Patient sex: F
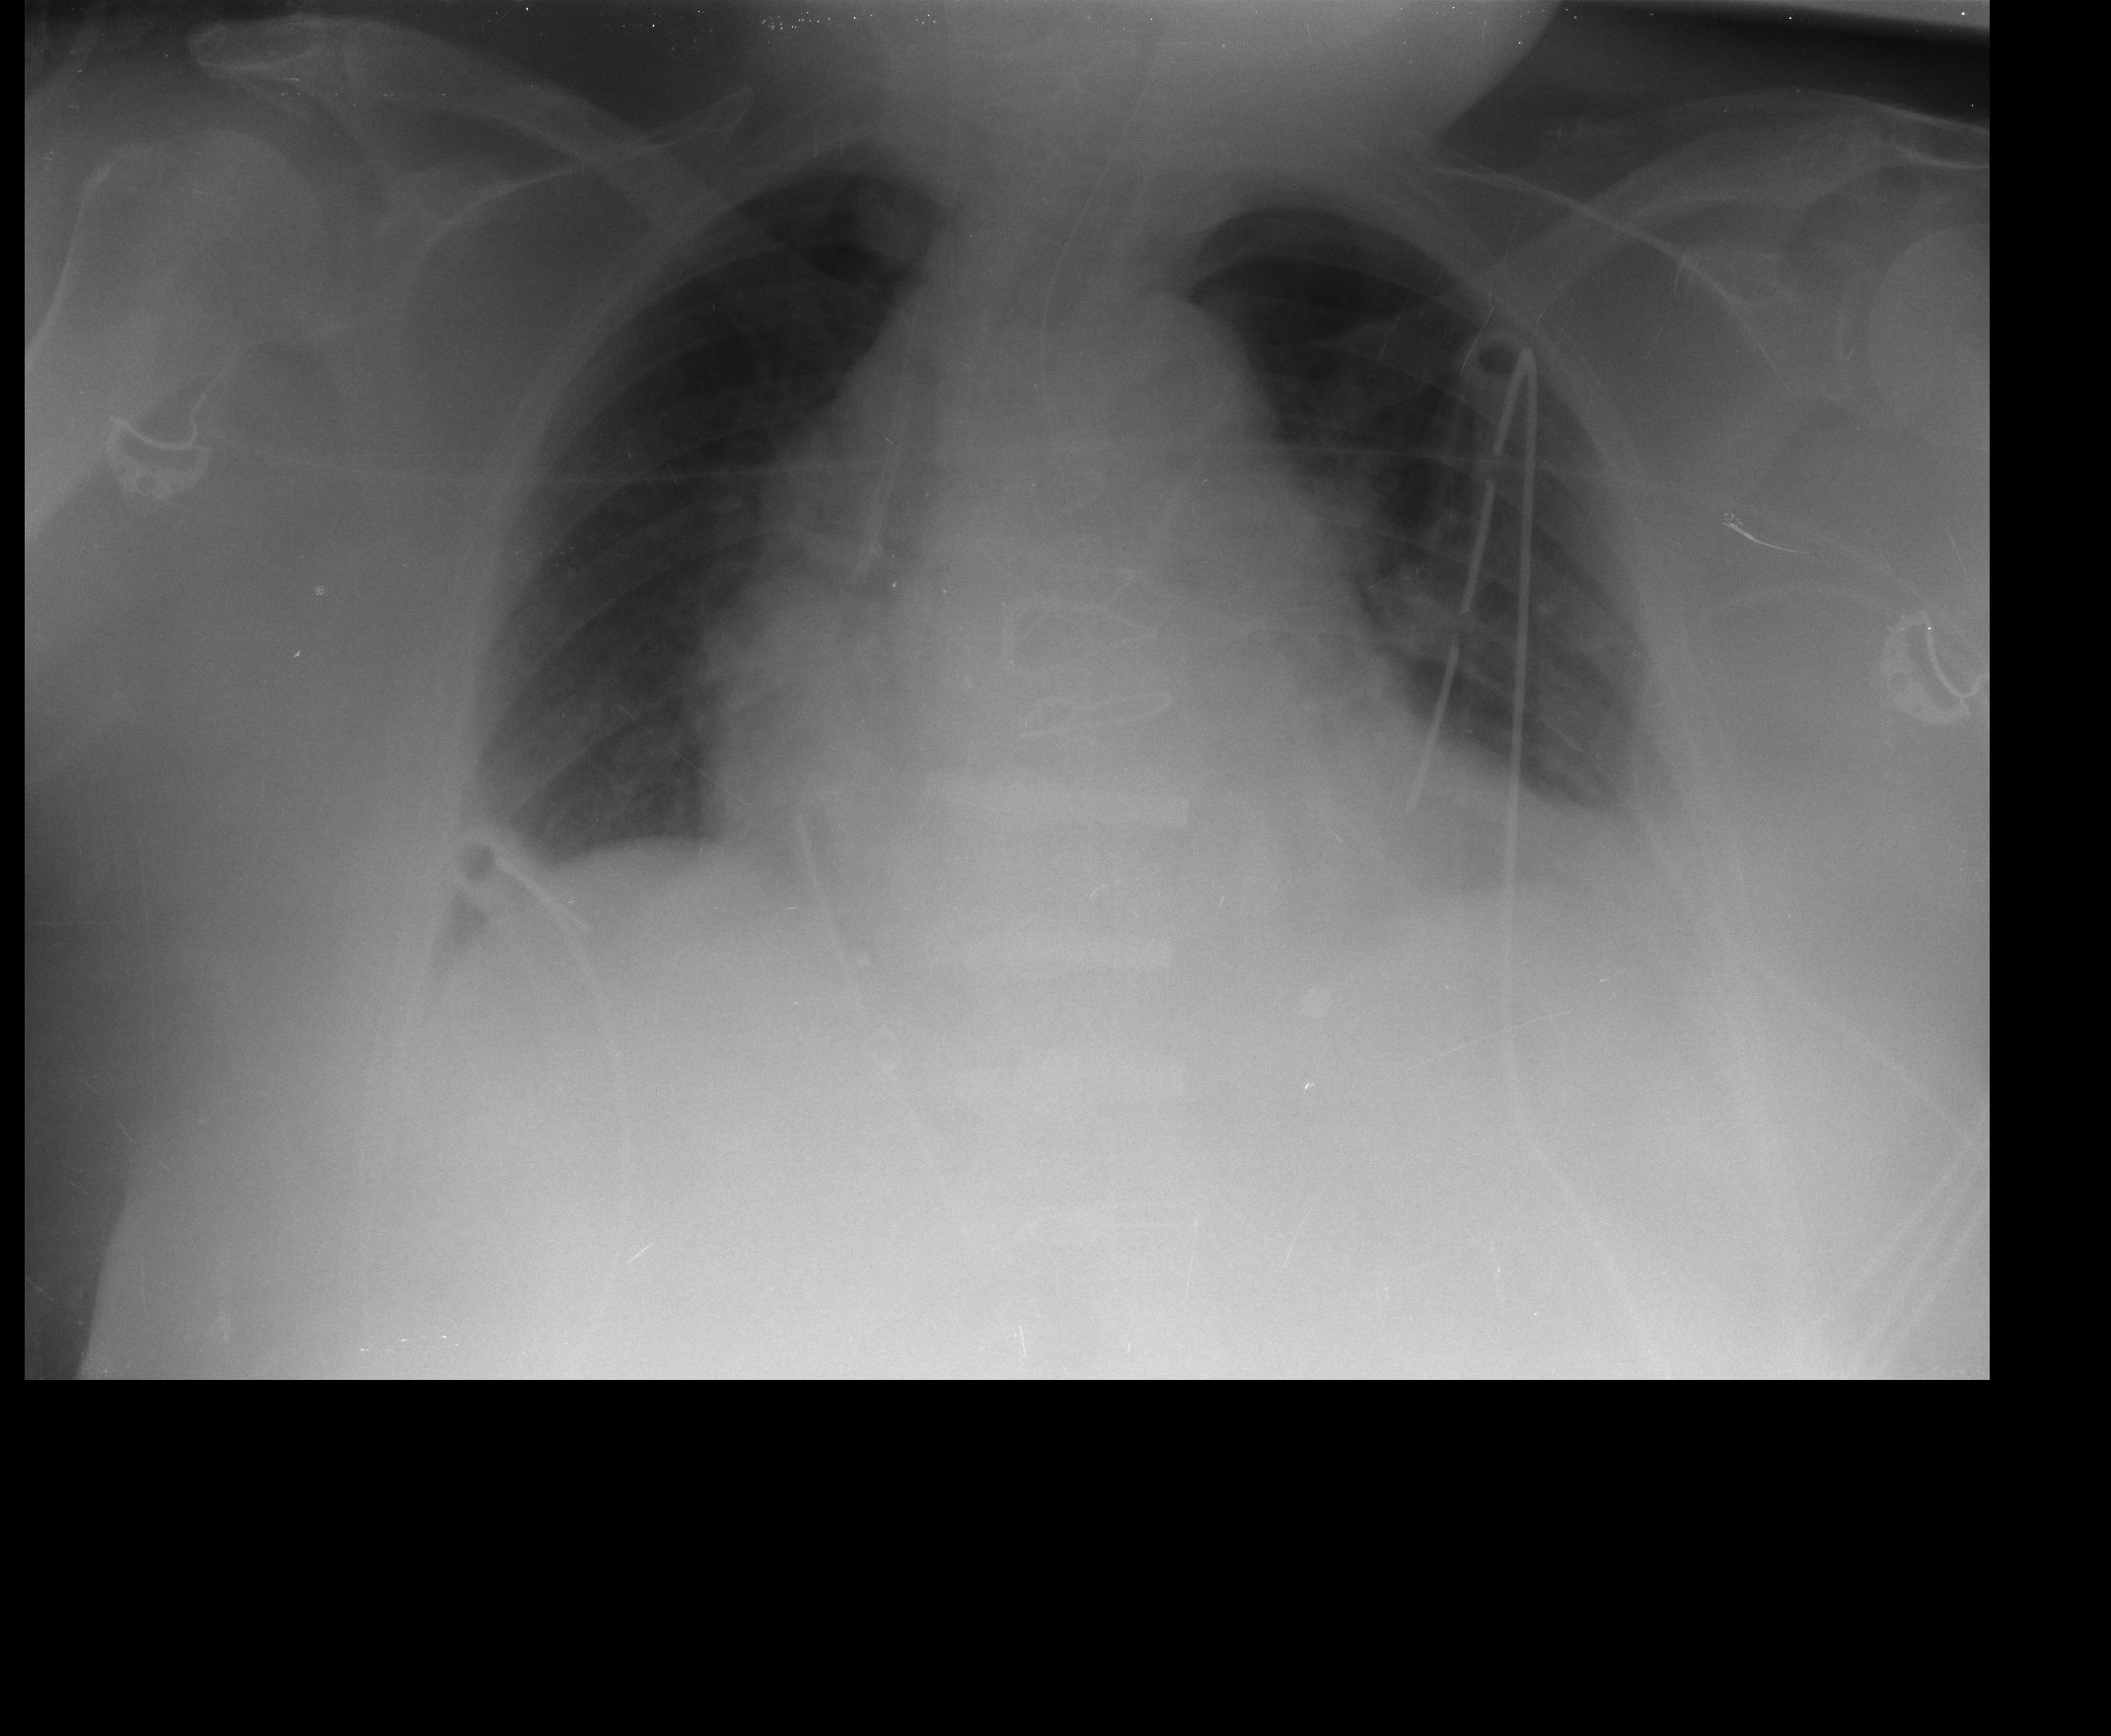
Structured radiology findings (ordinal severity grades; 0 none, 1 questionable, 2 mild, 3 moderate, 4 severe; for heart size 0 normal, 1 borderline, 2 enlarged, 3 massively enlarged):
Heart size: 0
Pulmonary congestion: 1
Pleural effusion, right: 0
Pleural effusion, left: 2
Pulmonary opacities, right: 0
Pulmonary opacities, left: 0
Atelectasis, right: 1
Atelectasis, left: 2